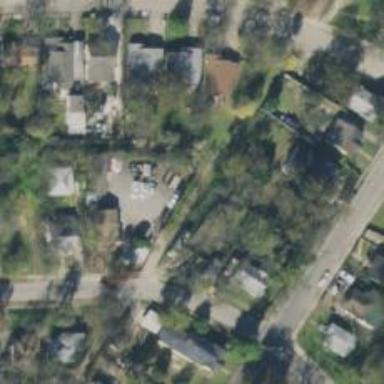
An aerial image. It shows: Alley classified as service road.